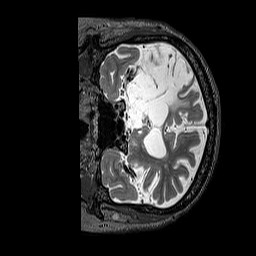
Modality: T2w
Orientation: coronal
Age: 64
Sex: male
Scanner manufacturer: siemens
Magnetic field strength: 3 T
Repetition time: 3.2 s
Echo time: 0.567 s